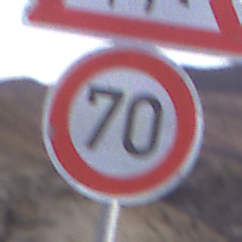
Verkehrszeichen: Geschwindigkeit70
Zusatzzeichen oben: KinderRechts
Umgebung: Outdoor, Nature
Tageszeit: Dusk
Wetter: Clear
Licht: Natural
Jahreszeit: NotSpecified
Kontrast: LowContrast